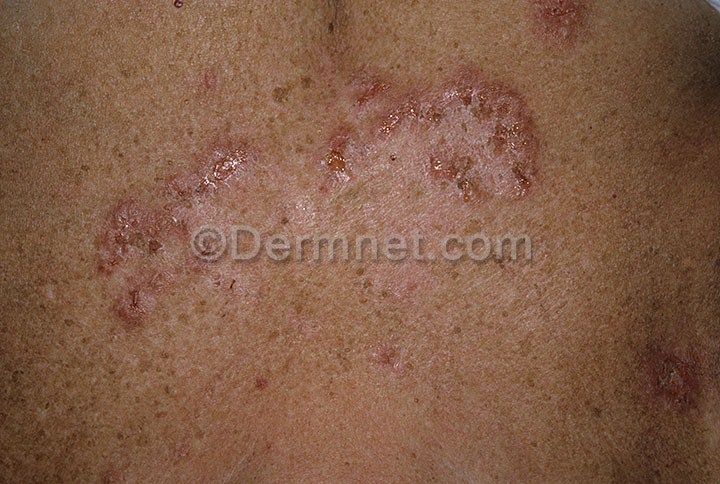
Disease: Bullous Disease Photos